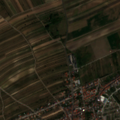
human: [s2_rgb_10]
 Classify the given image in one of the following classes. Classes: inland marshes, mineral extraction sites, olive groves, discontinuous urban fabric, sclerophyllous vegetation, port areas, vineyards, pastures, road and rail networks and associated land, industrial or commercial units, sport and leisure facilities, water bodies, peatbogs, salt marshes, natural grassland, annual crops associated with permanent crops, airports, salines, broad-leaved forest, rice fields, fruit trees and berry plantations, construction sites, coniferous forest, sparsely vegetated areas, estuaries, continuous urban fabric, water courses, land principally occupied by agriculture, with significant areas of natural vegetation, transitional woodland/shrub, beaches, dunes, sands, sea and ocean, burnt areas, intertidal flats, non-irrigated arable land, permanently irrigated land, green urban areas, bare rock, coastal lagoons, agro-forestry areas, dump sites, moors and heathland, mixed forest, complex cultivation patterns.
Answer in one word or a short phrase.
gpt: discontinuous urban fabric, non-irrigated arable land, vineyards